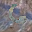
Label: 6